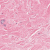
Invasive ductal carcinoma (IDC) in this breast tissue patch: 0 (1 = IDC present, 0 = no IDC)